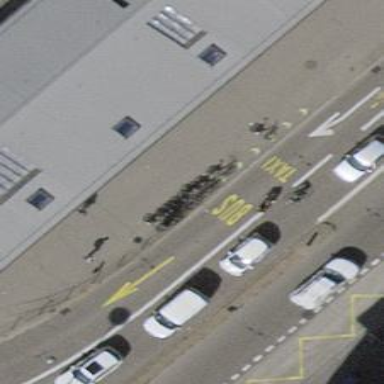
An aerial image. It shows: Bicycle rental service.